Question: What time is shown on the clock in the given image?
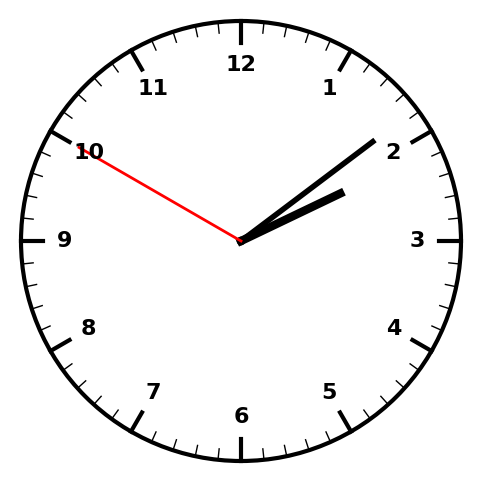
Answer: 02:08:50